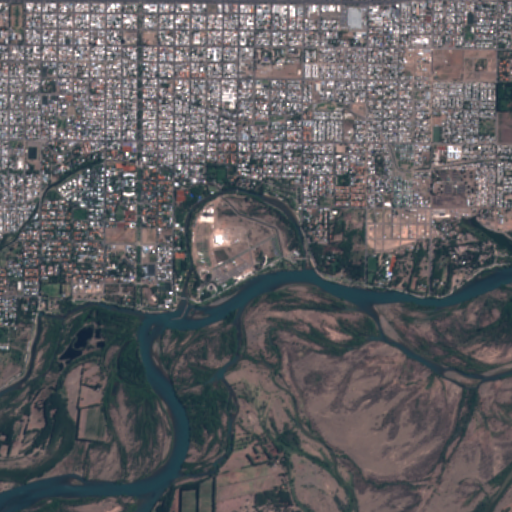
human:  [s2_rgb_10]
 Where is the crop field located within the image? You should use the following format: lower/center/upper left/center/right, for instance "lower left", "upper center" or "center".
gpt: The crop field is located in the lower right of the image.
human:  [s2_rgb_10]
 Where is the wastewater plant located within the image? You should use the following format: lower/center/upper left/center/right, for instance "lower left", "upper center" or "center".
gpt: The wastewater plant is located in the center right of the image.
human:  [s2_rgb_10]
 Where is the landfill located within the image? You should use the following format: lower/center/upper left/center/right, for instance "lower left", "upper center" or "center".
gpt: There is no landfill in the image.